Field crop: maize
Growth stage: 2
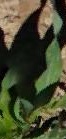
Species: maize